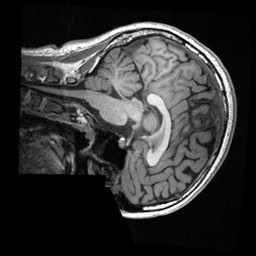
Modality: T1w
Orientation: sagittal
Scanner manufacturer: ge
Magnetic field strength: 3 T
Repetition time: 0.00766 s
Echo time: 0.002936 s